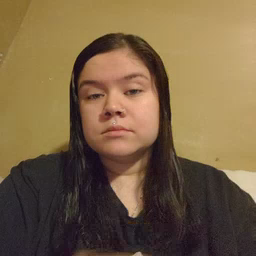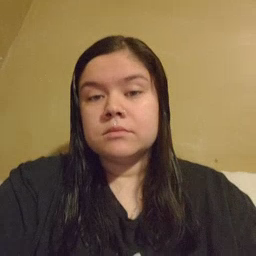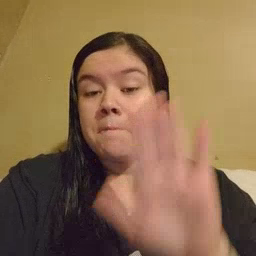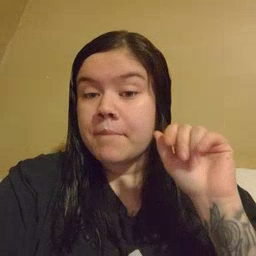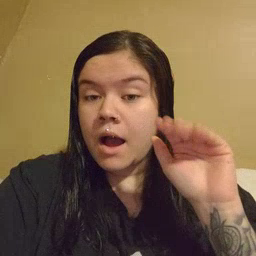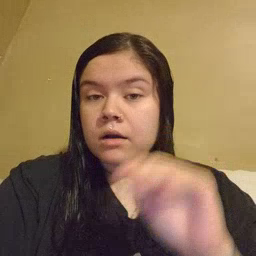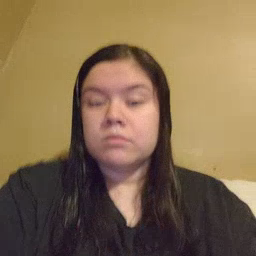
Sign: bye